Question: I am using Grails and I am currently faced with this problem.
This is the result of my html table

And this is my code from the gsp page
'''
<tr>
<th>Device ID</th>
<th>Device Type</th>
<th>Status</th>
<th>Customer</th>
</tr>
<tr>
<g:each in = "${reqid}">
<td>${it.device_id}</td>
</g:each>
<g:each in ="${custname}">
<td>${it.type}</td>
<td>${it.system_status}</td>
<td>${it.username}</td>
</g:each>
</tr>
'''
So the problem is, how do I format the table such that the "LHCT271 , 2 , Thomasyeo " will be shifted down accordingly? I've tried to add the '<tr>' tags here and there but it doesn't work.. any help please?
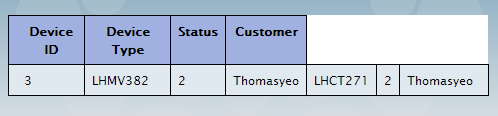
Answer: I think you problem is not in the view, but in the controller (or maybe even the domain). You must have some way of knowing that 'reqid' and 'custname' are related if they are in the same table. You must use that to construct an object that can be easily used in a g:each
You are looking for a way to mix columns and rows, and still get a nice table. I'm afraid that is not possible.
(Sorry, I just saw the last comment.)
You cannot mix two items in a g:each.
Furthermore, if the two things are not related you probably must not put them in the same table. There will be no way for you or for Grails, to know how to properly organize the information